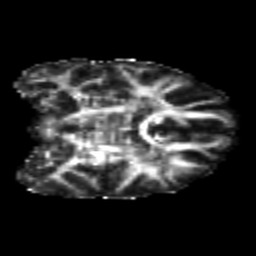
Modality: FA
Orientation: coronal
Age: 23
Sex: male
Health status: healthy
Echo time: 0.074 s